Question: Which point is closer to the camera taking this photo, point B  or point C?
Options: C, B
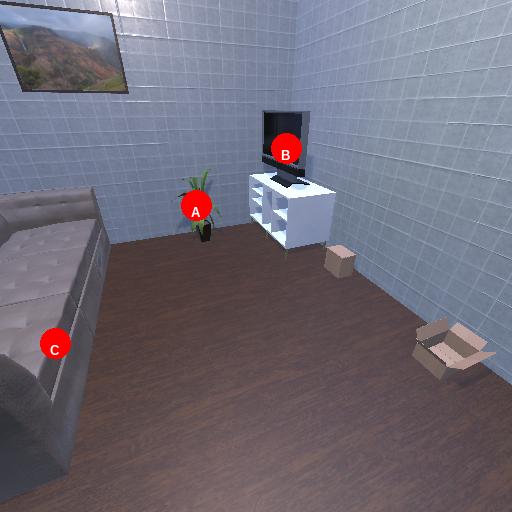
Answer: C